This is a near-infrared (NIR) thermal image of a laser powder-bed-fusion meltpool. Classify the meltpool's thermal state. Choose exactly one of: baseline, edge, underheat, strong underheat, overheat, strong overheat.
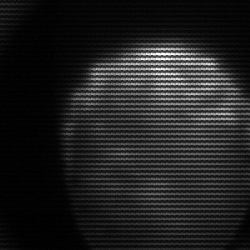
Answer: edge